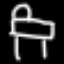
Label: bed